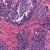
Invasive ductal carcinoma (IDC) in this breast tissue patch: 0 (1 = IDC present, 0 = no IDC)